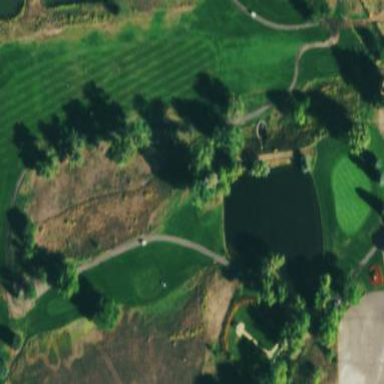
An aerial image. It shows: Rough grassy area used for golf.